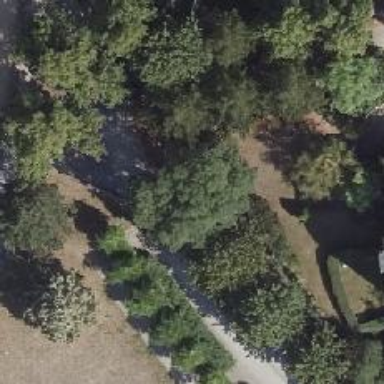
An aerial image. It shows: Broadleaved deciduous tree located in park.